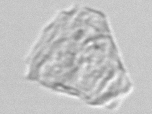
Label: detritus_transparent